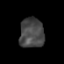
Tissue: prostate
Cell type: T cells
Senescence score: 0.3036
Nuclear area (px): 719
Mean DAPI intensity: 72.096